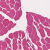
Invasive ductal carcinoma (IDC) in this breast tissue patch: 0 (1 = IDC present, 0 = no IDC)